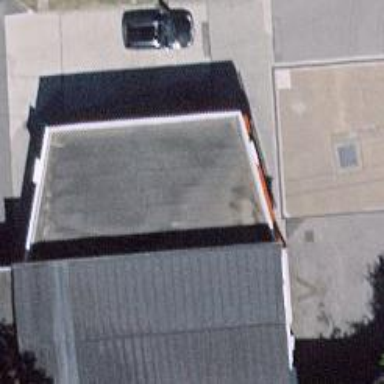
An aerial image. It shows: Building designated for providing fuel.